Question: I am developing an in-house app; it has been requested that a logo of the app should be on the top of all views, over the navigation bar.
Like this one, Calendar is current the navigation bar in this view;

I tired
'''
-(void)viewDidAppear:(BOOL)animated
{
UIView *vMyCustomUIView = [[UIView alloc] initWithFrame:CGRectMake(0,0, self.view.frame.size.width,62)];
vMyCustomUIView.backgroundColor=[UIColor colorWithHexString:@"#2896D5"];
[[[UIApplication sharedApplication] keyWindow] addSubview:vMyCustomUIView];
self.navigationController.navigationBar.frame = CGRectOffset(self.navigationController.navigationBar.frame, 0, 62);
}
'''
Which worked but it just replaced the position of the navigation bar,rest of the items in self.view stayed at the same position of course, also it looks like I have to deal a lot with orientation changes.
So is there a feasible way yo push down each view in the app and put that custom view on top?
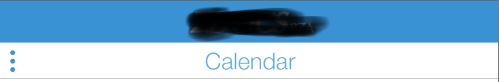
Answer: use below code->
add 'UIWindow *anotherWindow;' as class property (strong reference) or ivar
'''
-(void)viewDidAppear:(BOOL)animated{
[super viewDidAppear: animated];
UIWindow *window =[UIApplication sharedApplication].keyWindow;
window.frame=CGRectOffset(window.frame, 0, 40);//move down the keyWindow.so navigation bar and views will come down
// add another window on top.
anotherWindow =[[UIWindow alloc] initWithFrame:CGRectMake(0, 0, 320, 40)];
anotherWindow.windowLevel =UIWindowLevelStatusBar;
anotherWindow.hidden=NO;
UIView*view=[[UIView alloc] initWithFrame:CGRectMake(0, 0, 320, 40)];
view.backgroundColor =[UIColor greenColor];
[anotherWindow addSubview:view];
}
'''
'''
-(void)viewDidAppear:(BOOL)animated{
[super viewDidAppear: animated];
UIWindow *window =[UIApplication sharedApplication].keyWindow;
[window.subviews enumerateObjectsUsingBlock:^(UIView* obj, NSUInteger idx, BOOL *stop) {
obj.frame=CGRectOffset(obj.frame, 0, 40);
}];
UIView *view=[[UIView alloc] initWithFrame:CGRectMake(0, 0, 320, 40)];
view.backgroundColor =[UIColor greenColor];
[self.view.window addSubview:view];
}
'''
But after dismissing this viewController, for method1 don't forget to reset the frame of keyWindow and remove the anotherWindow. For method2, reset the frames of subViews of keyWindow.
->
Reset the frame of subViews of keyWindow on viewdisappear (viewController removal).
'''
-(void)viewDidDisappear:(BOOL)animated{
[super viewDidDisappear:animated];
UIWindow *window =[UIApplication sharedApplication].keyWindow;
[[window.subviews lastObject] removeFromSuperview];
[window.subviews enumerateObjectsUsingBlock:^(UIView* obj, NSUInteger idx, BOOL *stop) {
obj.frame=CGRectOffset(obj.frame, 0, -40);
}];
}
'''